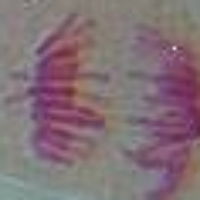
Label: anaphase